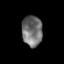
Tissue: prostate
Cell type: T cells
Senescence score: 0.2476
Nuclear area (px): 611
Mean DAPI intensity: 113.473